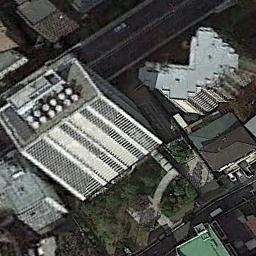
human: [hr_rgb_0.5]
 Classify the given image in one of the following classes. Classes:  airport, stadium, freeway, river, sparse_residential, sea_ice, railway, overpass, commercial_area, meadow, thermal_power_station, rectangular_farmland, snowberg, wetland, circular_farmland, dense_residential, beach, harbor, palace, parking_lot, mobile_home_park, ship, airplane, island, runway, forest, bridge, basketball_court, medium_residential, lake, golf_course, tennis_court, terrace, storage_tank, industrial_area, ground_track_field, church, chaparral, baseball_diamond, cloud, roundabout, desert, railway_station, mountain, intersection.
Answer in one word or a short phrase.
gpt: commercial_area